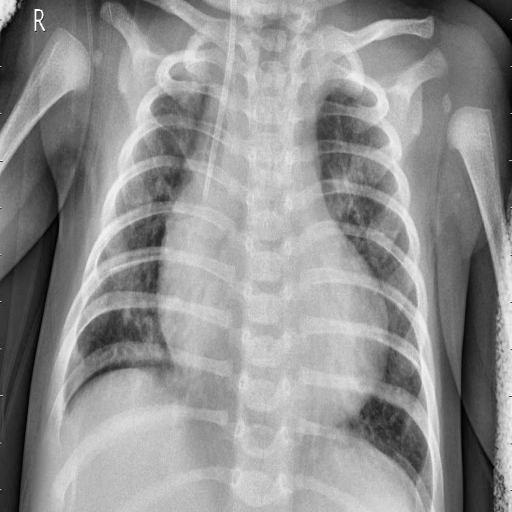
Finding: PNEUMONIA